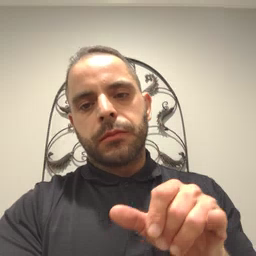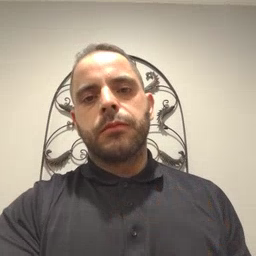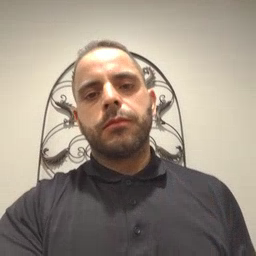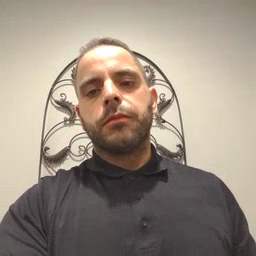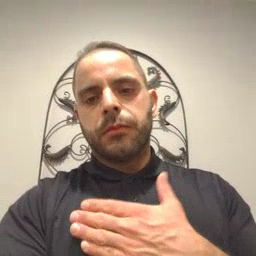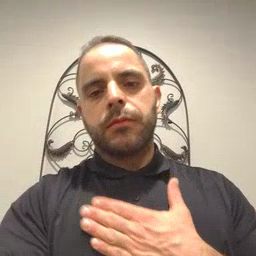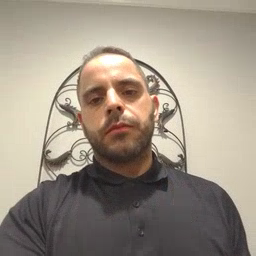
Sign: minemy